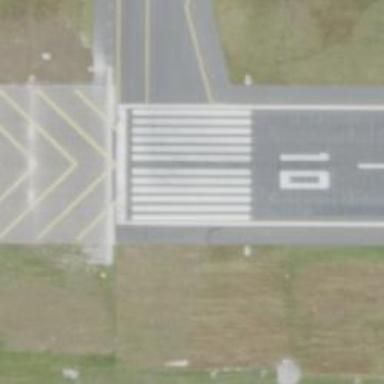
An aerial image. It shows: Runway surface made of asphalt at airport.